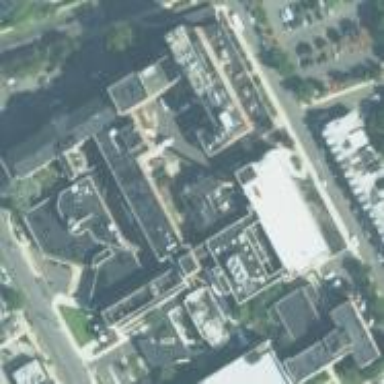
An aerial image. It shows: Hospital building.